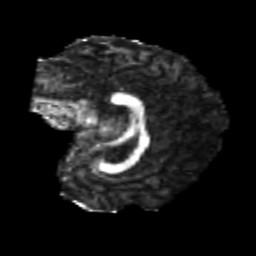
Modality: FA
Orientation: sagittal
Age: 24
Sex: female
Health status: healthy
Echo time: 0.074 s